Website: crate-barrel
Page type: billing-address
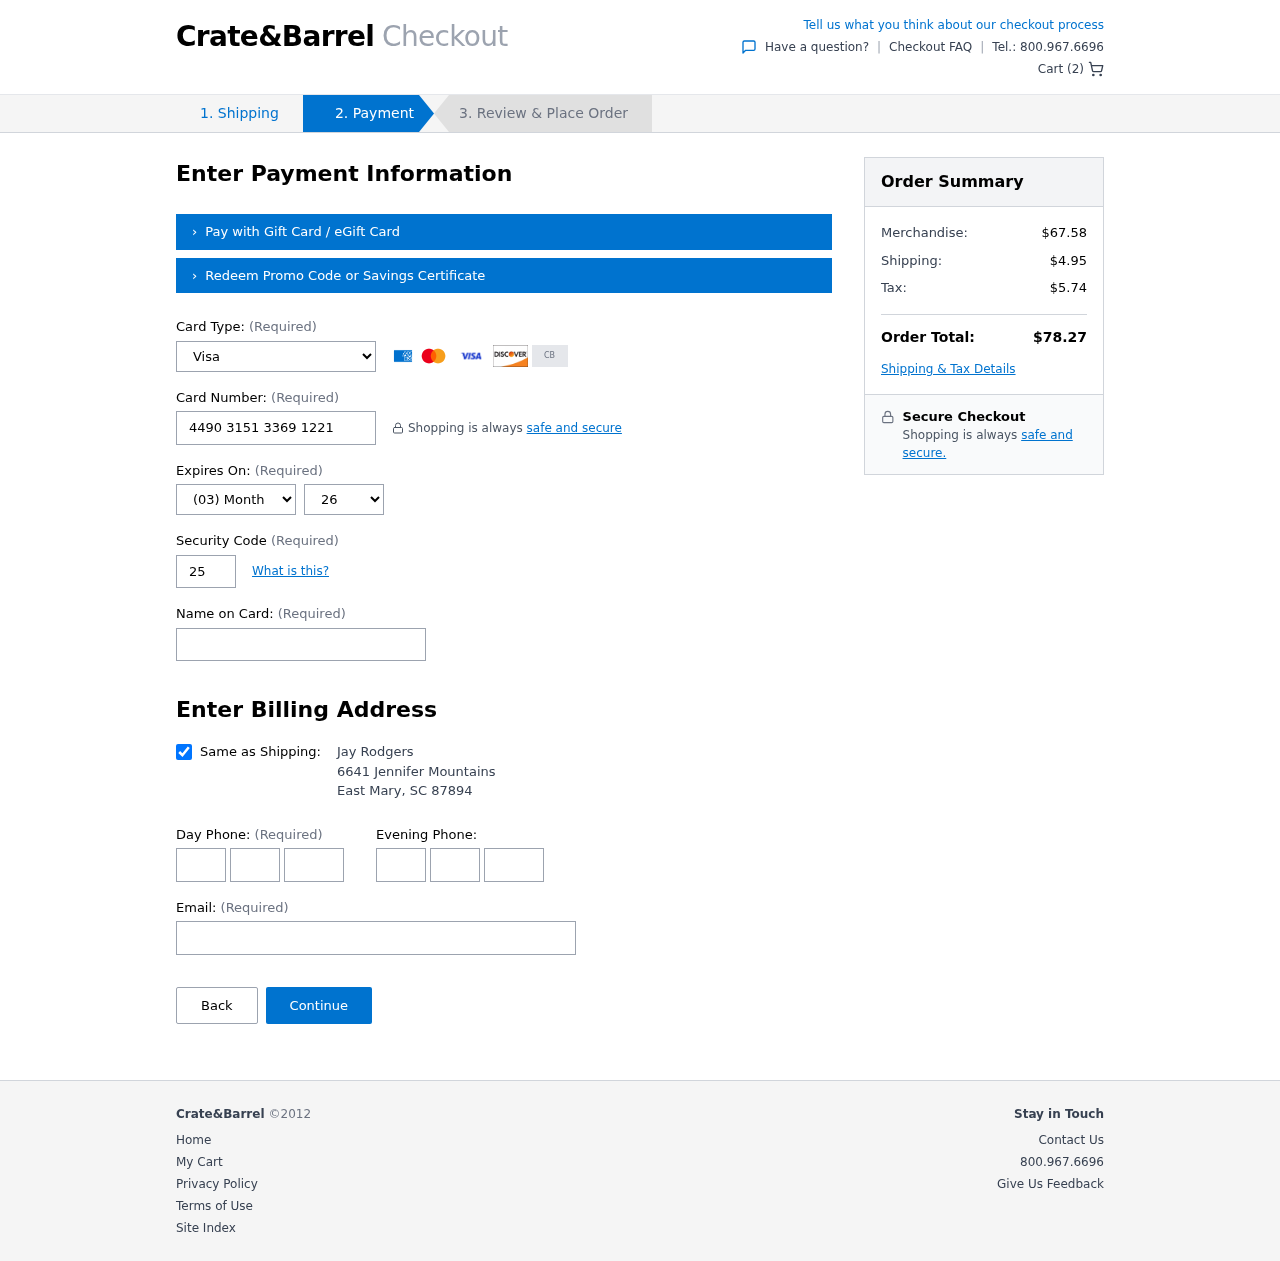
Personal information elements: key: PII_CARD_CVV
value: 251
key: PII_CARD_EXPIRY_MONTH
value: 03
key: PII_CARD_EXPIRY_YEAR
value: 26
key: PII_CARD_NUMBER
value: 4490 3151 3369 1221
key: PII_CARD_TYPE
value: Visa
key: PII_CITY
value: East Mary
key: PII_EMAIL
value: jay.rodgers@hotmail.com
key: PII_FULLNAME
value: Jay Rodgers
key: PII_PHONE_ALT_AREA
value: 715
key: PII_PHONE_ALT_PREFIX
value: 246
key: PII_PHONE_ALT_SUFFIX
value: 3414
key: PII_PHONE_AREA
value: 924
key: PII_PHONE_PREFIX
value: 527
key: PII_PHONE_SUFFIX
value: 3367
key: PII_POSTCODE
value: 87894
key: PII_STATE_ABBR
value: SC
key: PII_STREET
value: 6641 Jennifer Mountains
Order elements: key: ORDER_NUM_ITEMS
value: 2
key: ORDER_SUBTOTAL
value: $67.58
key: ORDER_SHIPPING_COST
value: $4.95
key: ORDER_TAX
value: $5.74
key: ORDER_TOTAL
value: $78.27